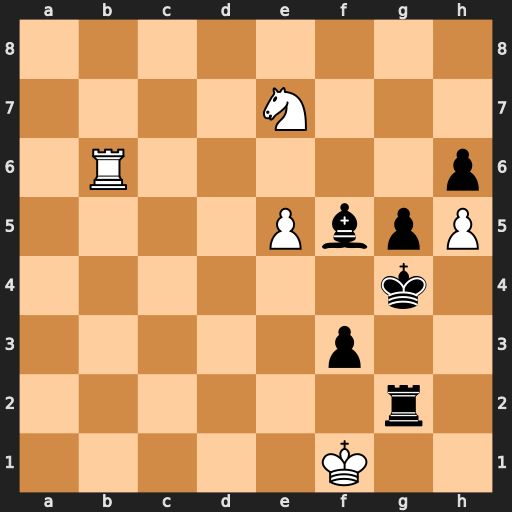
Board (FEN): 8/4N3/1R5p/4PbpP/6k1/5p2/6r1/5K2
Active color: w
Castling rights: -
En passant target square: -
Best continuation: Rb4+ Kxh5 Nxf5